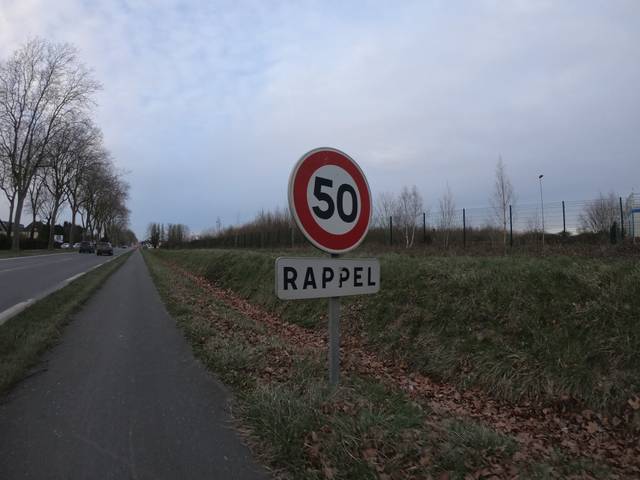
Region: France
Coordinates: 49.217, -0.3658